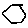
Label: hexagon